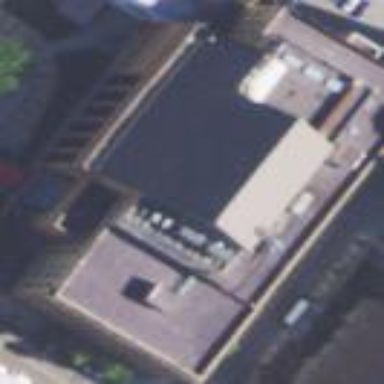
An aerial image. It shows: Orange theatre building.